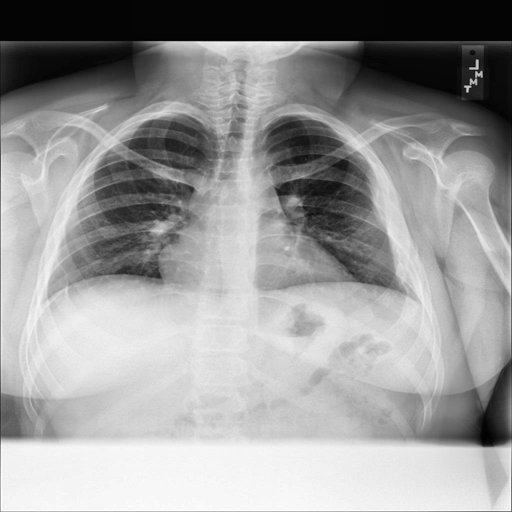
Finding: NORMAL